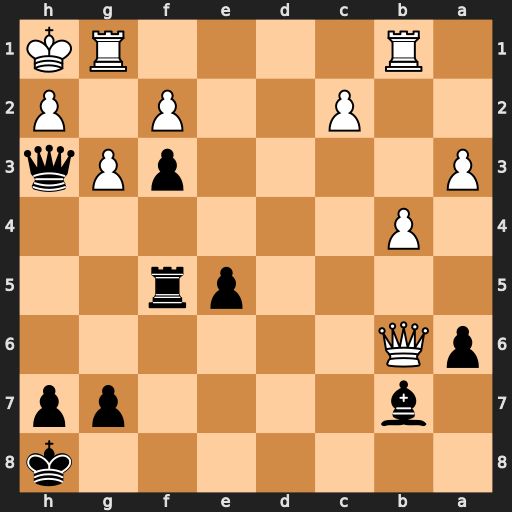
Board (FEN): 7k/1b4pp/pQ6/4pr2/1P6/P4pPq/2P2P1P/1R4RK
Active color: b
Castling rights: -
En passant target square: -
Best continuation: Qxh2+ Kxh2 Rh5#